Question: I am trying to get the required field validation to fire only for the specific row when the add button is clicked. But right now, when I click any add button, it fires the required field validation for all nested grid rows. The code for the nested gridview and the image of the gridviews is the following. I also tried to use validation groups, attempting to get unique validation groups for each nested gridview row, but couldn't get it to work.

'''
<asp:GridView ID="GrdXML" runat="server" AllowSorting="false"
AutoGenerateColumns="False" CellPadding="0"
ForeColor="#333333" GridLines="Horizontal" onrowdeleting="GrdXML_RowDeleting" OnRowDataBound="OnRowDataBound"
ShowFooter="false" CssClass="xmlgrid" OnSorting="GrdXML_Sorting" DataKeyNames="ContractRecordID">
<Columns>
<asp:TemplateField HeaderText="Contract Start Date" SortExpression="ContractStartDate">
<ItemTemplate>
<asp:Label ID="Label2" runat="server" Text='<%# Bind("ContractStartDate") %>'></asp:Label>
</ItemTemplate>
<ItemStyle Width="30%" />
</asp:TemplateField>
<asp:TemplateField HeaderText="Contract End Date" SortExpression="ContractEndDate">
<ItemTemplate>
<asp:Label ID="Label3" runat="server" Text='<%# Bind("ContractEndDate") %>'></asp:Label>
</ItemTemplate>
<ItemStyle Width="50%" />
</asp:TemplateField>
<asp:TemplateField>
<ItemTemplate>
<asp:Button ID="BtnDelete" runat="server"
CommandArgument='<%# Eval("ContractRecordID") %>' CommandName="Delete"
onclick="BtnDelete_Click" Text="Delete" Width="60px" />
<ajaxToolkit:ConfirmButtonExtender ID="BtnDelete_ConfirmButtonExtender"
runat="server" ConfirmText="Are you sure you want to Delete?" Enabled="True"
TargetControlID="BtnDelete">
</ajaxToolkit:ConfirmButtonExtender>
</ItemTemplate>
<ItemStyle Width="40px" />
</asp:TemplateField>
<asp:TemplateField>
<ItemTemplate>
<asp:Literal runat="server" ID="lit1" Text="<tr id='trGrid'><td colspan='100%'>" />
<asp:GridView ID="projectCodeGridView" runat="server" AllowSorting="false" CellPadding="4" ForeColor="#333333" GridLines="Horizontal" AutoGenerateColumns="false" ShowFooter="true" OnRowCommand="ProjectCodeGridView_RowCommand" OnRowCreated="ProjectCodeGridView_RowCreated" OnRowDataBound="ProjectCodeGridView_RowDataBound" OnRowDeleting="ProjectCodeGridView_RowDeleting" DataKeyNames="ContractProjectCodeID" BorderStyle="None" BorderWidth="0">
<Columns>
<asp:TemplateField HeaderText="Project Codes" SortExpression="ContractProjectCode" HeaderStyle-HorizontalAlign="Left">
<ItemTemplate>
<asp:Label ID="Label1" runat="server" Text='<%# Bind("ContractProjectCode") %>' CssClass="projectcodelabel"></asp:Label>
</ItemTemplate>
<ItemStyle Width="100%" />
<FooterTemplate>
<asp:TextBox ID="projectCodeTextBox" runat="server" ValidationGroup='<%# "PC" + Eval("ContractProjectCodeID") %>'></asp:TextBox>
<asp:RequiredFieldValidator ID="projectCodeRequiredFieldValidator" runat="server"
ControlToValidate="projectCodeTextBox" ErrorMessage="Project Code Required" ForeColor="Red" Display="Static" ValidationGroup='<%# "PC" + Eval("ContractProjectCodeID") %>' Enabled="false"></asp:RequiredFieldValidator>
</FooterTemplate>
<FooterStyle Width="100%" />
</asp:TemplateField>
<asp:TemplateField>
<ItemTemplate>
<asp:Button ID="BtnDelete1" runat="server"
CommandArgument='<%# Eval("ContractProjectCodeID") %>' CommandName="Delete"
onclick="BtnDelete1_Click" Text="Delete" Width="60px" />
<ajaxToolkit:ConfirmButtonExtender ID="BtnDelete1_ConfirmButtonExtender"
runat="server" ConfirmText="Are you sure you want to Delete?" Enabled="True"
TargetControlID="BtnDelete1">
</ajaxToolkit:ConfirmButtonExtender>
</ItemTemplate>
<FooterTemplate>
<asp:Button ID="BtnAdd" runat="server" onclick="BtnAdd_Click" Text="Add" Width="60px" ValidationGroup='<%# "PC" + Eval("ContractProjectCodeID") %>' CommandName="Add" />
</FooterTemplate>
<FooterStyle Width="100%" />
</asp:TemplateField>
</Columns>
<HeaderStyle BackColor="#F7F6F3" Font-Bold="True" />
</asp:GridView>
<asp:Literal runat="server" ID="lit2" Text="</td></tr>" />
</ItemTemplate>
</asp:TemplateField>
</Columns>
<EditRowStyle BackColor="#999999" />
<FooterStyle BackColor="#5D7B9D" Font-Bold="True" ForeColor="White" />
<HeaderStyle BackColor="#5D7B9D" Font-Bold="True" ForeColor="Black" CssClass="padding" />
<PagerStyle BackColor="#284775" ForeColor="White" HorizontalAlign="Center" />
<RowStyle BackColor="#F7F6F3" ForeColor="#333333" HorizontalAlign="Center" CssClass="padding" />
<SelectedRowStyle BackColor="#E2DED6" Font-Bold="True" ForeColor="#333333" />
<SortedAscendingHeaderStyle BackColor="#506C8C" />
<SortedDescendingHeaderStyle BackColor="#6F8DAE" />
</asp:GridView>
'''
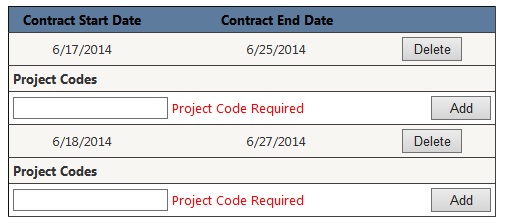
Answer: For the validation control of each row you are adding the ValidationGroup='<%# "PC" + Eval("ContractProjectCodeID") %>'. As you are saying, that the validation triggers for the wrong row, it could be that ContractProjectCodeID may not be unique for each row. I think what you can do is add row index to the validation group
'''
ValidationGroup='<%# "PC" + Container.DataItemIndex + Eval("ContractProjectCodeID")
'''